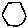
Label: hexagon